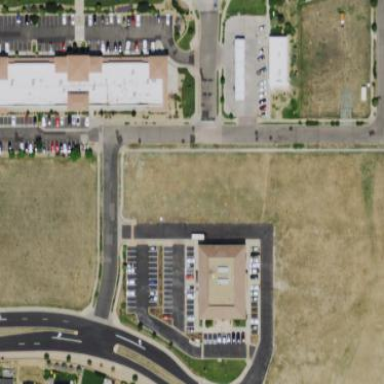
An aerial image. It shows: Commercial area.